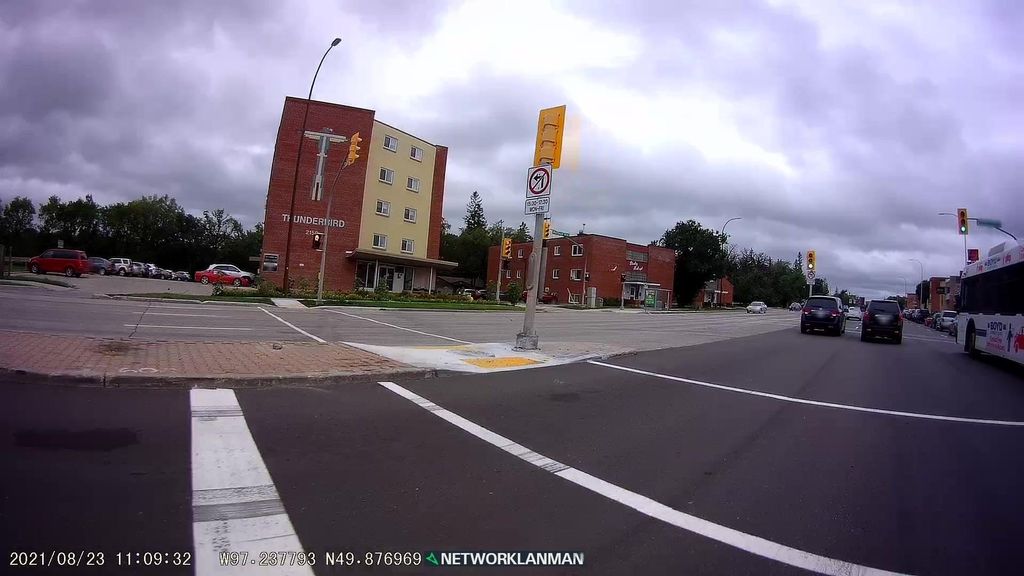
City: winnipeg